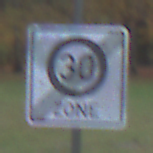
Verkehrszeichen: EndeZone30
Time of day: SunriseSunset
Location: Outdoor (Nature)
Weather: PartlyCloudy
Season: Autumn
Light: Natural